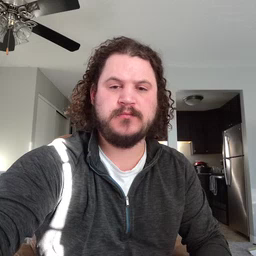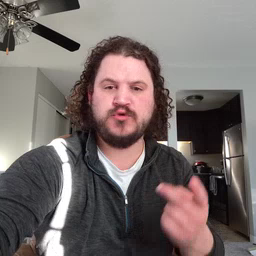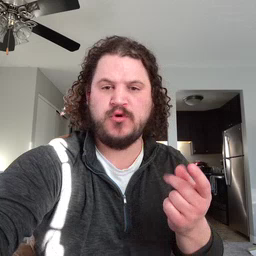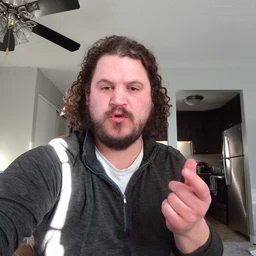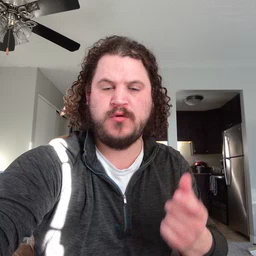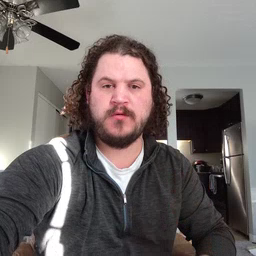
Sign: dog